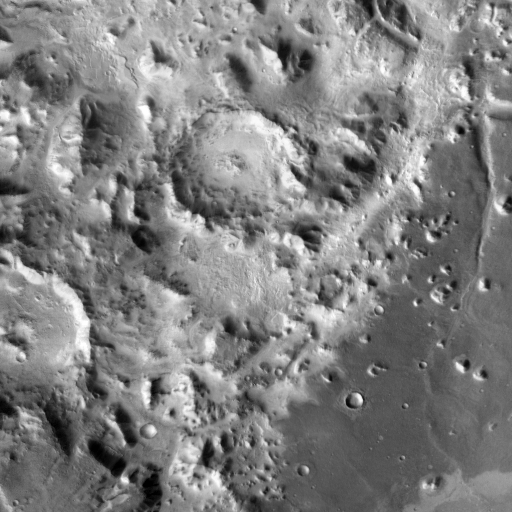
Crater classes present: Background, Other, Layered, Buried